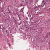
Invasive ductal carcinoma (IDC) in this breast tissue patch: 1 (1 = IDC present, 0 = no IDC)